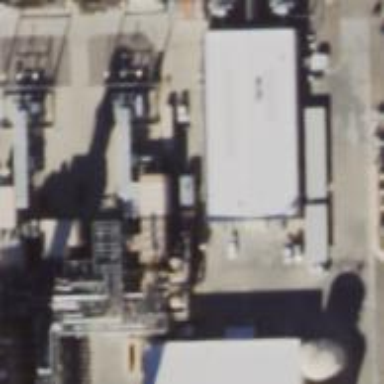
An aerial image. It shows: Gas-powered generator using steam turbine.